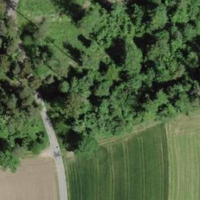
EUNIS habitat code: 44
Species observed at this site:
Prunus spinosa